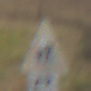
Verkehrszeichen: KinderRechts
Zusatzzeichen unten: RichtungsangabeDurchPfeile5
Umgebung: Outdoor, Nature
Tageszeit: MorningAfternoon
Wetter: Overcast
Licht: Natural
Jahreszeit: NotSpecified
Kontrast: LowContrast